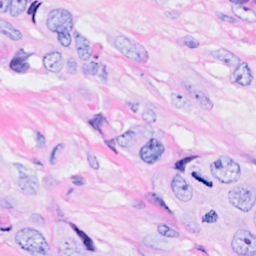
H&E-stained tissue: Breast